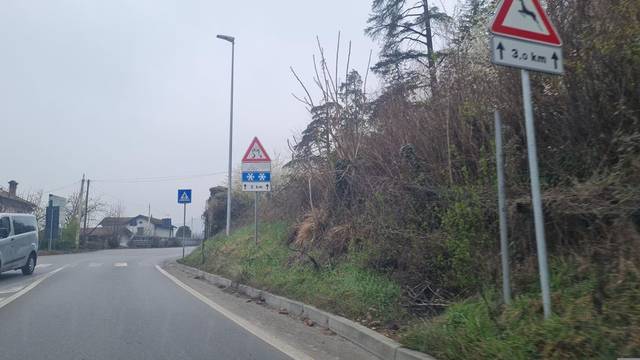
Region: Italy
Coordinates: 44.711, 8.861